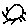
Label: sun